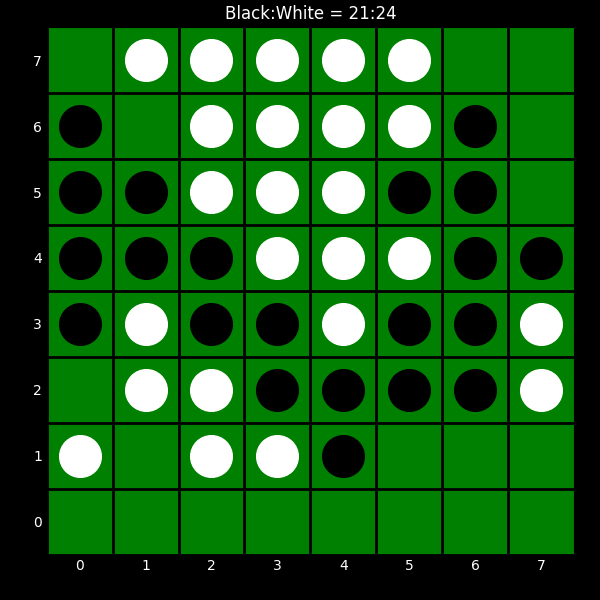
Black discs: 21
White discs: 24